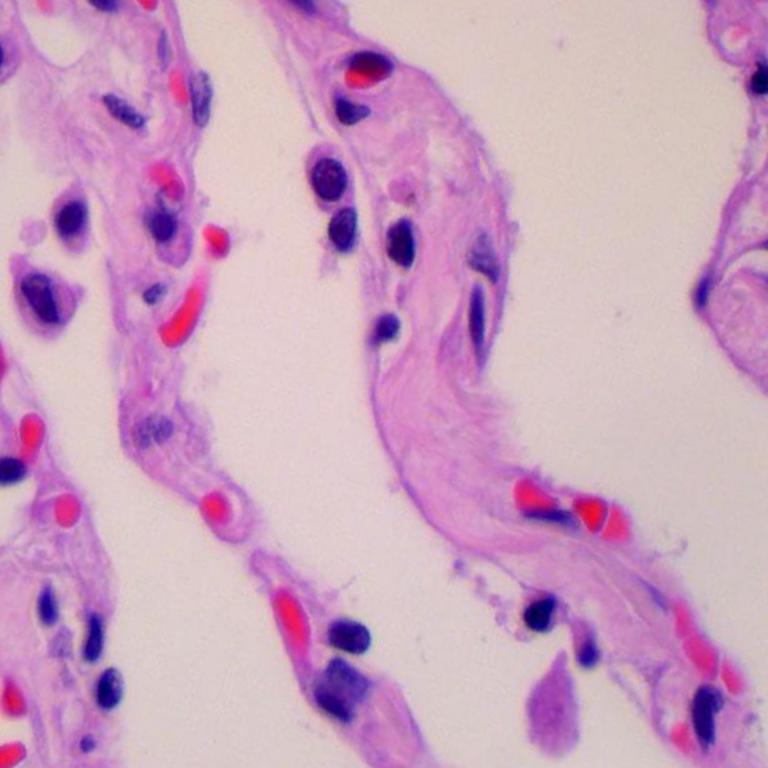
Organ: lung
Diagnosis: benign